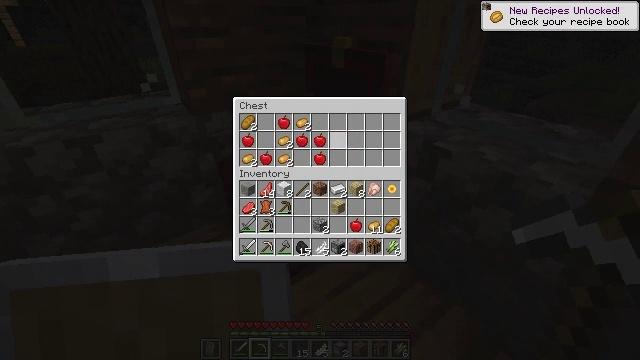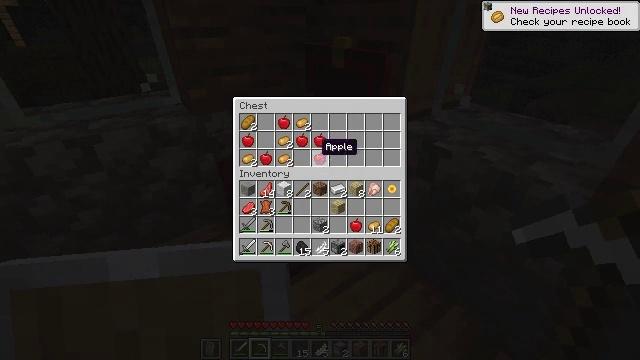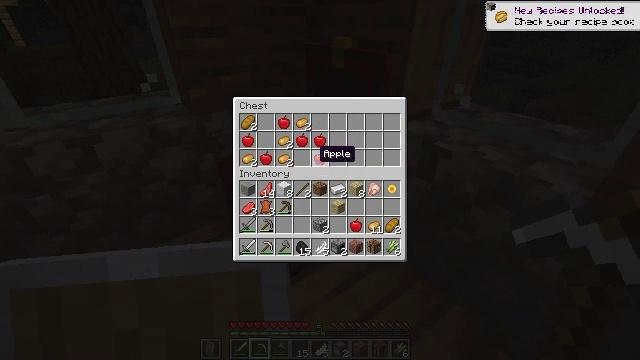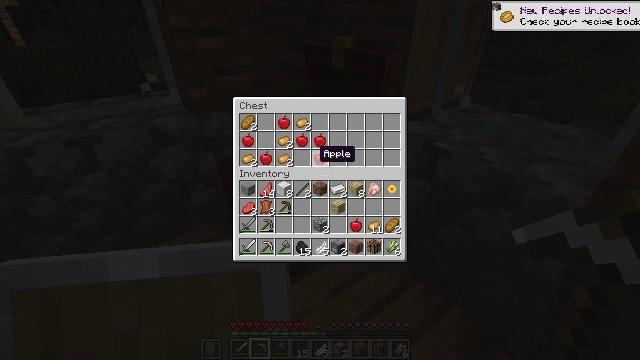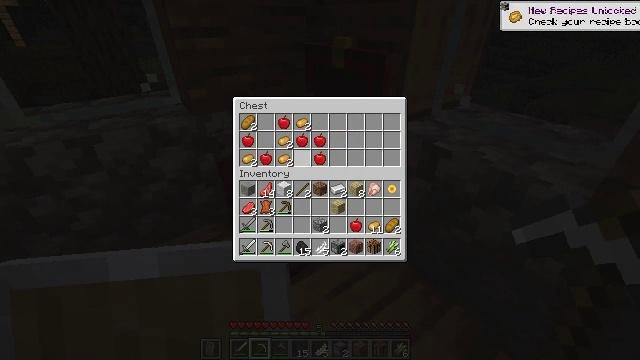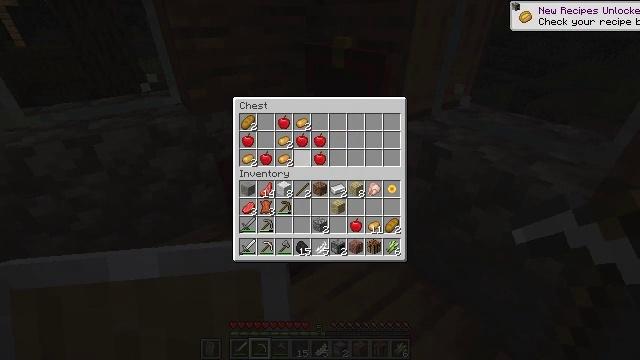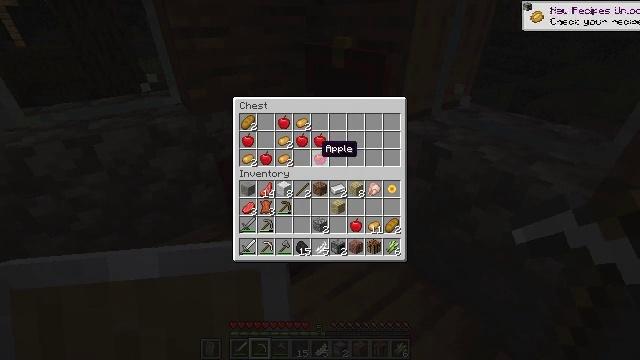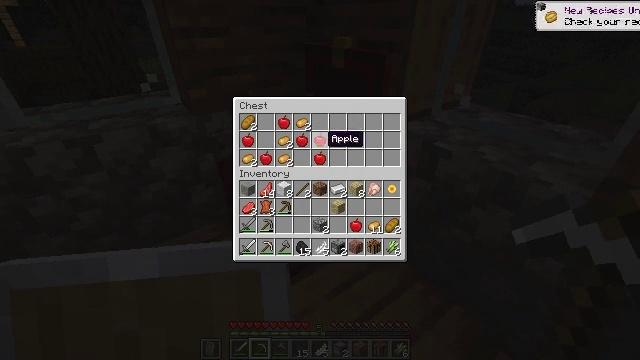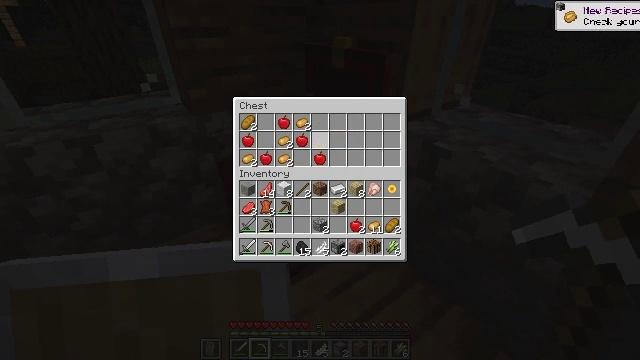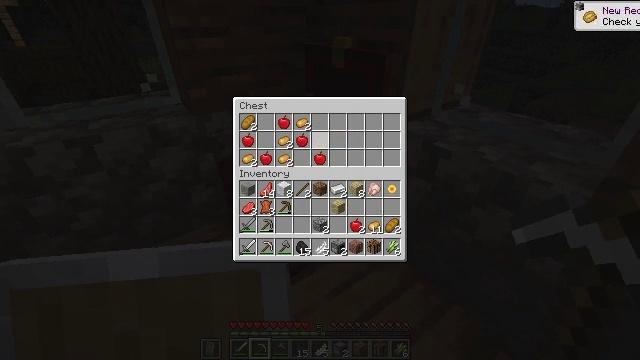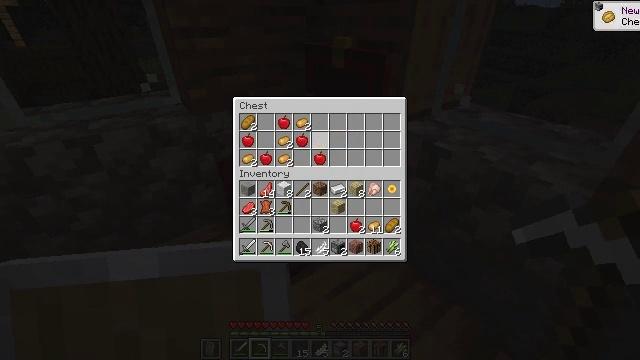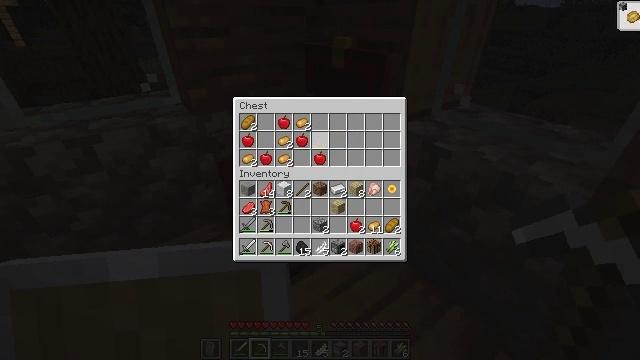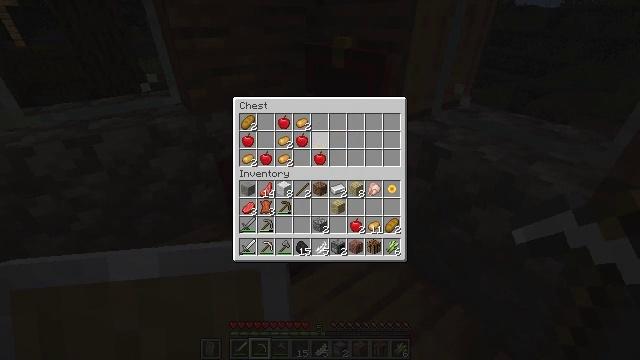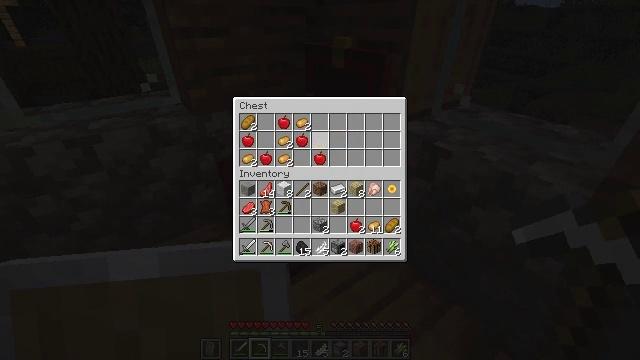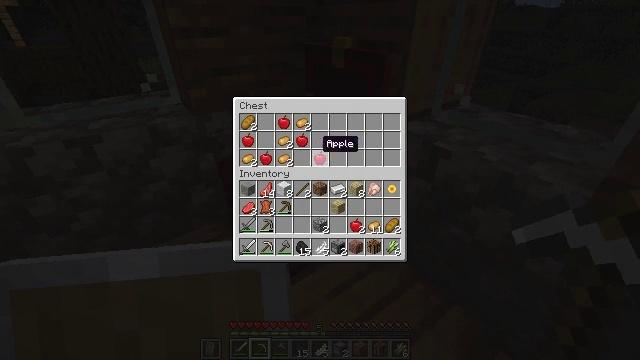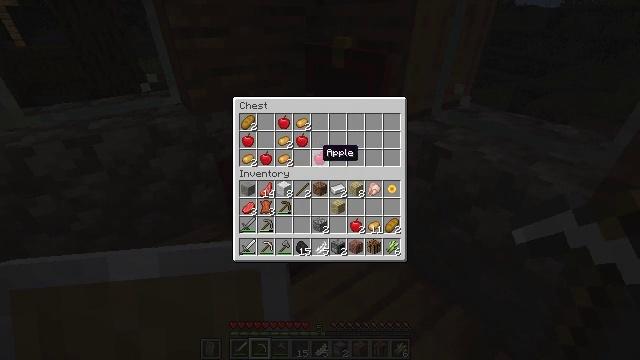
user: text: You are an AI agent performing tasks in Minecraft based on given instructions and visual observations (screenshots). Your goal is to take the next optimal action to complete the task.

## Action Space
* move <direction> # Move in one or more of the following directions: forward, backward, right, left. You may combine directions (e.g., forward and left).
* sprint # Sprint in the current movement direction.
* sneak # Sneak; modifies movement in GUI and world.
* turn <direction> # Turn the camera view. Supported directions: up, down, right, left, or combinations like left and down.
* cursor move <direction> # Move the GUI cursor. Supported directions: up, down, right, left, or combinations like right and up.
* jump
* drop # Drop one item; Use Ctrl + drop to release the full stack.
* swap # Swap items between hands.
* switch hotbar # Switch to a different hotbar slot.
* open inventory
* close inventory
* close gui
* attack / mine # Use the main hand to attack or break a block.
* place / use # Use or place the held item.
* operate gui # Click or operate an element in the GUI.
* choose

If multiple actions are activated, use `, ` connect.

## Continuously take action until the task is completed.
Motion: motion action
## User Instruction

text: Break the mature wheat plants.
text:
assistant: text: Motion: sneak, cursor move left and down, operate gui
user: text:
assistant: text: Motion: sneak, cursor move down, operate gui
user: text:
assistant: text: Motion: sneak, operate gui
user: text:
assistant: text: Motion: sneak, operate gui
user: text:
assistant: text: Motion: sneak
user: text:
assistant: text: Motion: sneak
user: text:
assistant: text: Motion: sneak, cursor move up
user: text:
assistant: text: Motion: sneak, operate gui
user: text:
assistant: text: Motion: sneak, operate gui
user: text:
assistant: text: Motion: sneak, operate gui
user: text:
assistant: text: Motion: sneak
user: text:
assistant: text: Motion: sneak
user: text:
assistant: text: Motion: sneak, operate gui
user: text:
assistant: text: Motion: sneak, cursor move down, operate gui
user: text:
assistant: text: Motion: sneak, cursor move down
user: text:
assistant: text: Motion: sneak
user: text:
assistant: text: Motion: sneak, operate gui
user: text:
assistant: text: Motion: sneak, operate gui
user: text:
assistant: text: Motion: sneak, cursor move left, operate gui
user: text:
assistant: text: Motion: sneak, cursor move left
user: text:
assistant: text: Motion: sneak
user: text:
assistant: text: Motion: sneak, operate gui
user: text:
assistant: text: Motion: sneak, operate gui
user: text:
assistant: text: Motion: sneak, operate gui
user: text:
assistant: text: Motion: sneak, cursor move up
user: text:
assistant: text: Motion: sneak, cursor move up
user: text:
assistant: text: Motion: sneak, operate gui
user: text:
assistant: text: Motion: sneak, operate gui
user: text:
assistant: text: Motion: sneak, cursor move down, operate gui
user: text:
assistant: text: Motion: sneak